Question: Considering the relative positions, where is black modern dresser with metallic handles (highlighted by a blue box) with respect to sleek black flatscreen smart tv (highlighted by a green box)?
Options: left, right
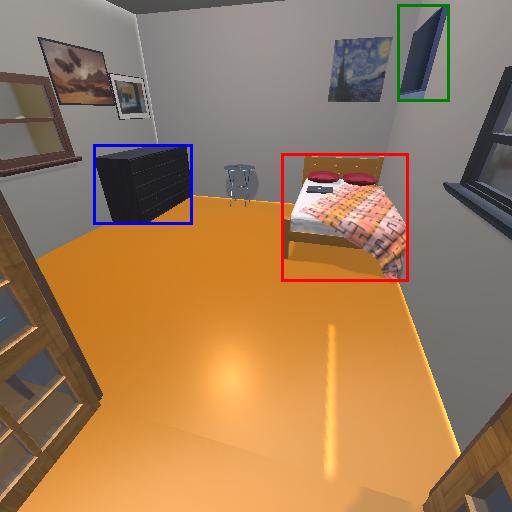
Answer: left